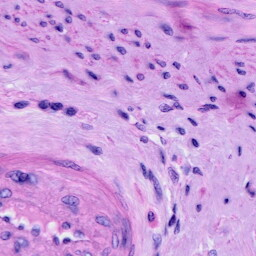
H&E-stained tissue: Cervix